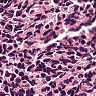
Metastatic tissue present: no